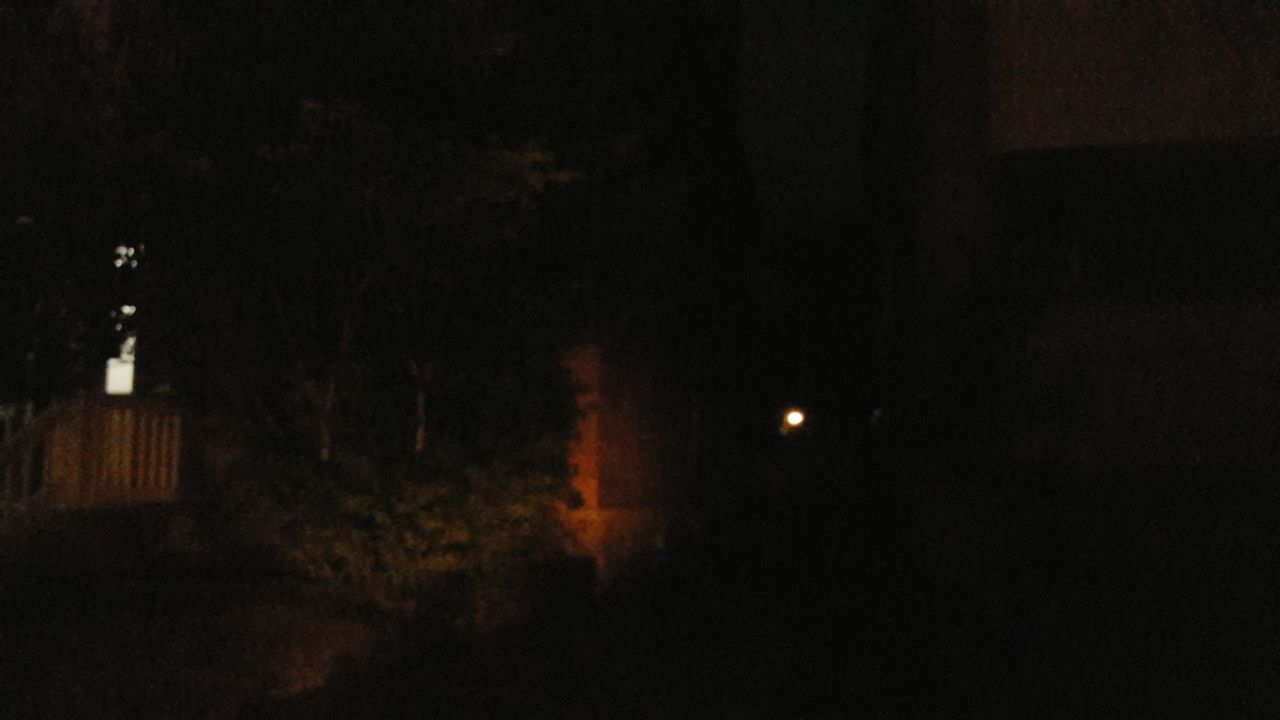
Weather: snowy
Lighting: night
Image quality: slightly poor
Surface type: driving surface
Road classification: residential
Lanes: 2
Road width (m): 1.5
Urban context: urban centre
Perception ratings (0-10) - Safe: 4.31, Lively: 0.69, Beautiful: 1.62, Boring: 4.29, Depressing: 1.32, Wealthy: 6.7